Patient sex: M
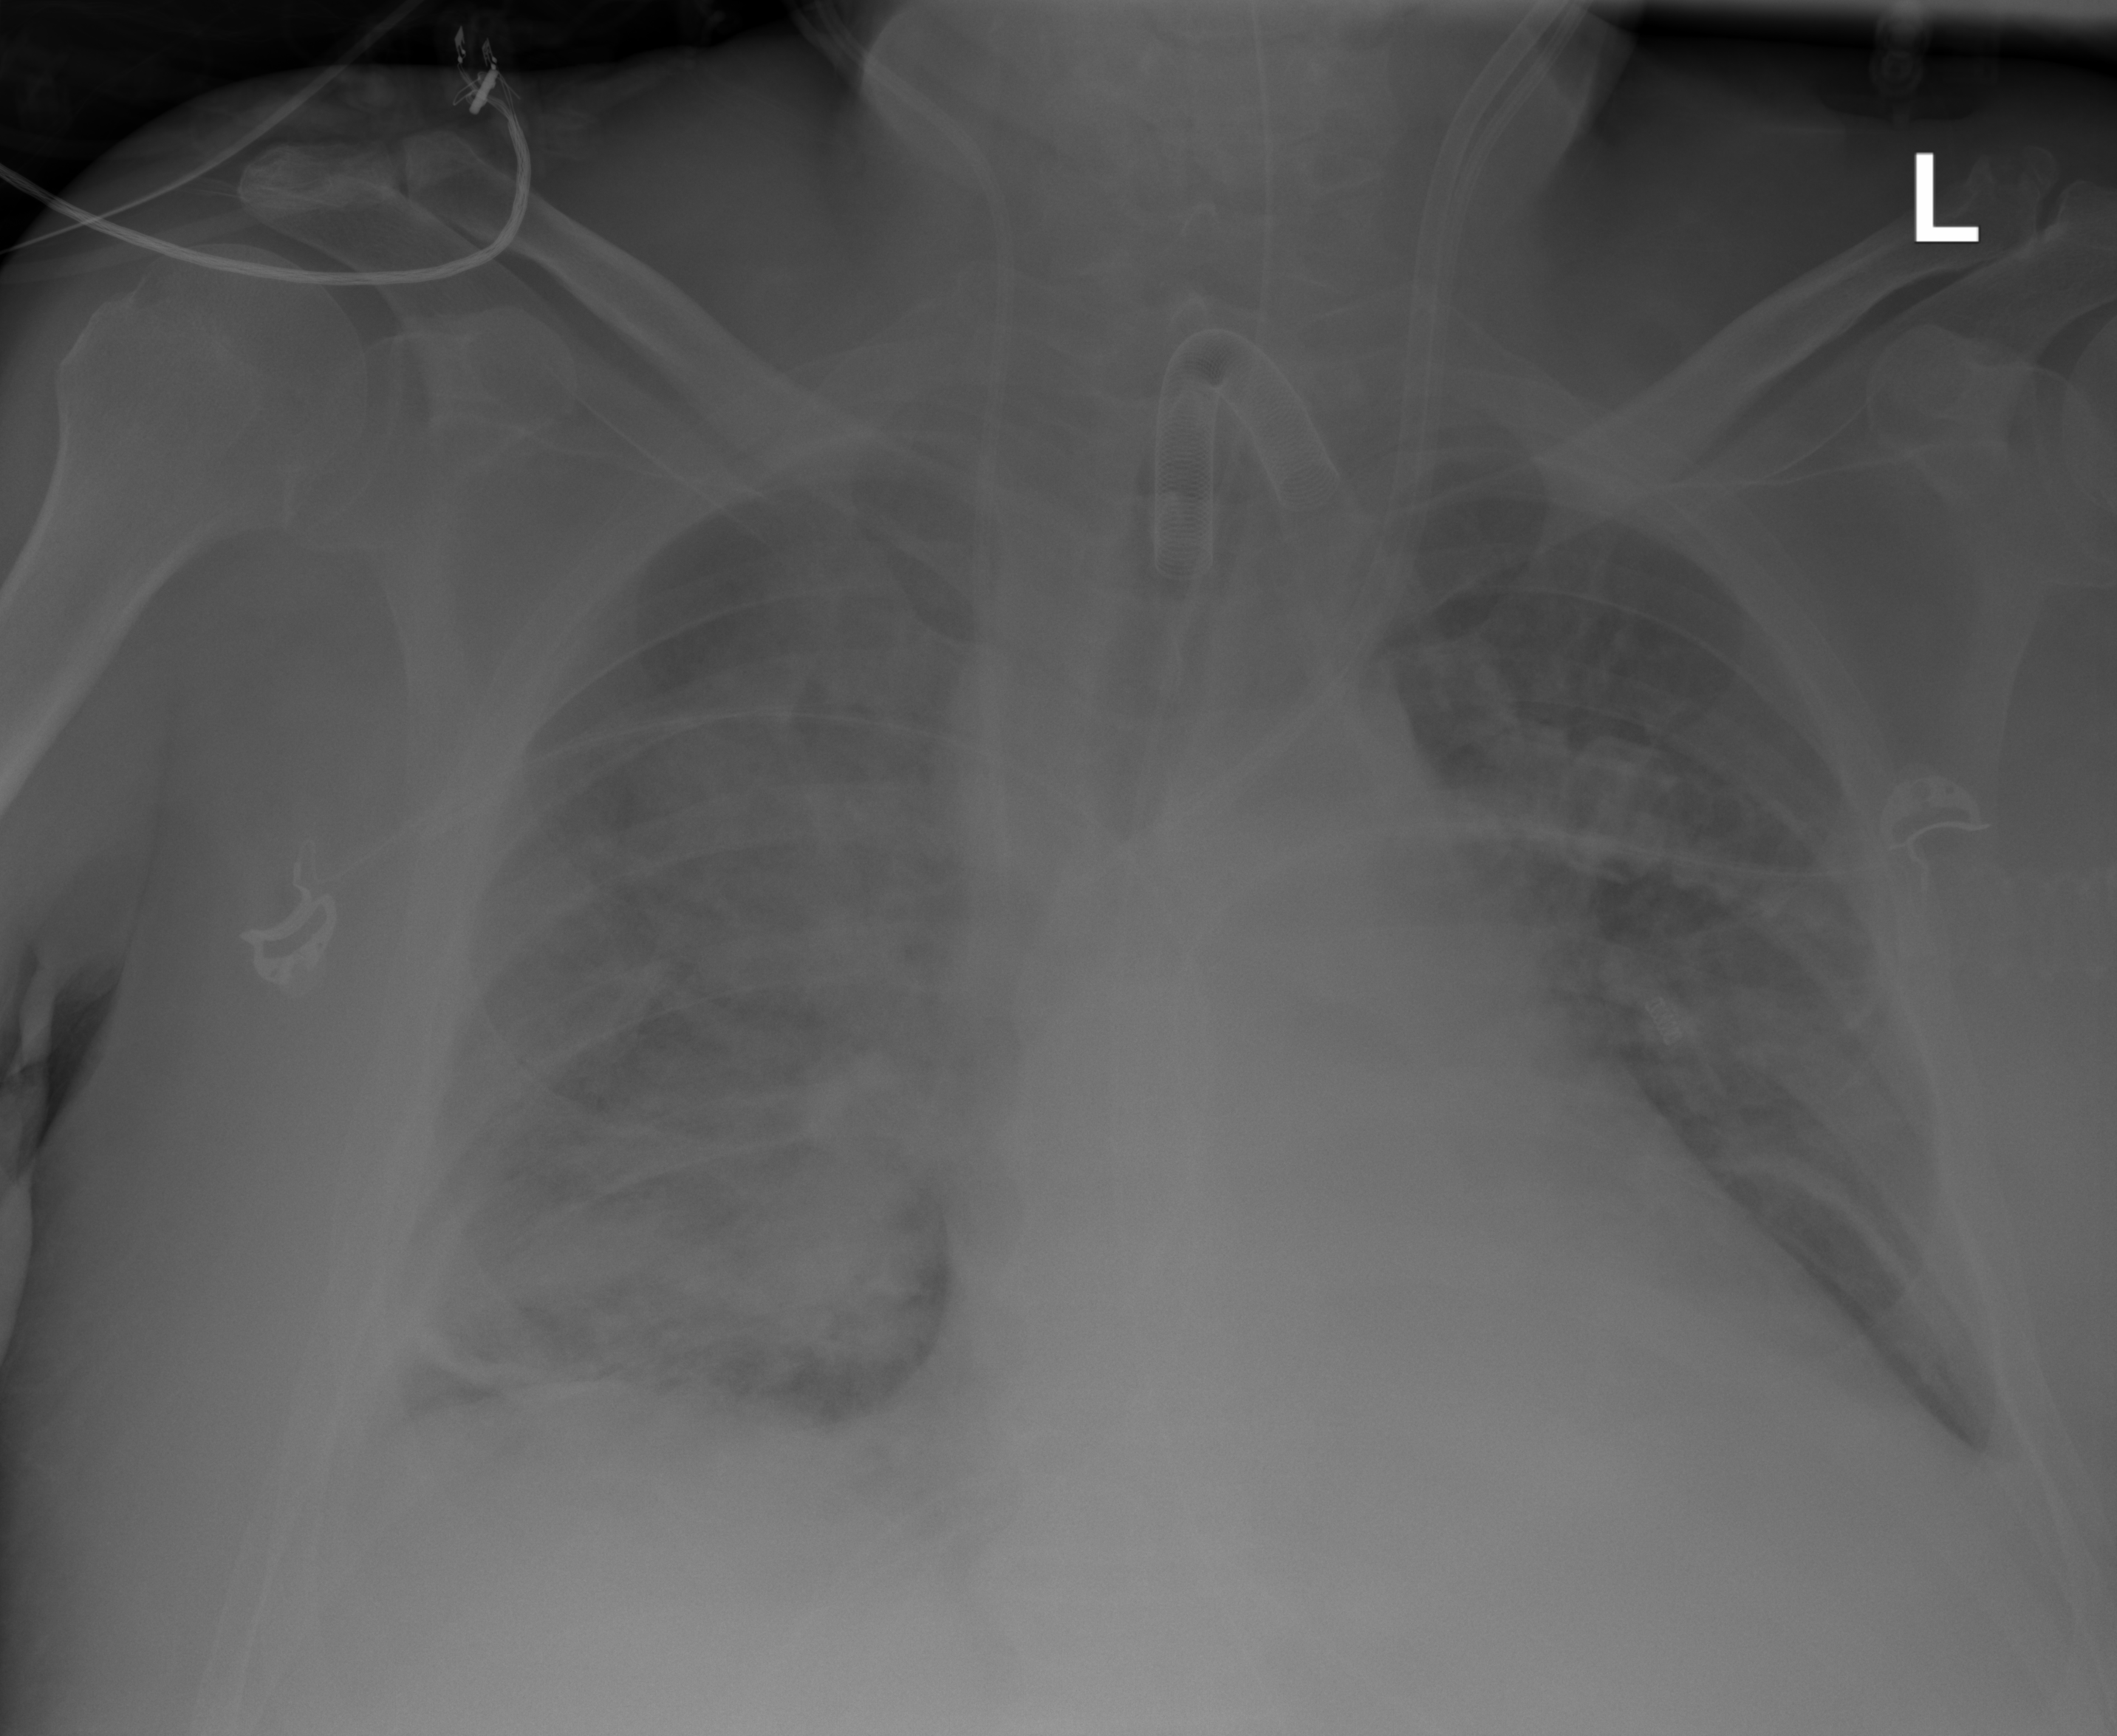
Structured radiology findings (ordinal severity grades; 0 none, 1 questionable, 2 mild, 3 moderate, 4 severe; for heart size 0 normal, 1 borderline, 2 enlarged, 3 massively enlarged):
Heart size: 2
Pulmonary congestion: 3
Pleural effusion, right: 0
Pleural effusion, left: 0
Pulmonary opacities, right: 3
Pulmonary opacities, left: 3
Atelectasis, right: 0
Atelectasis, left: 0